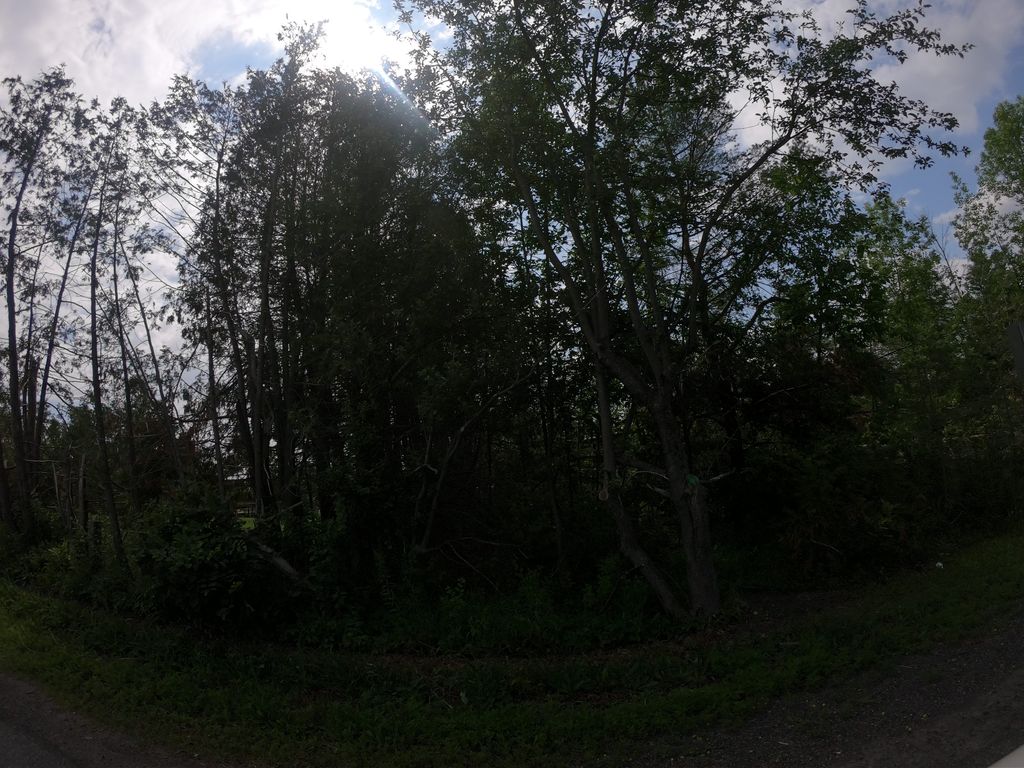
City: ottawa-gatineau